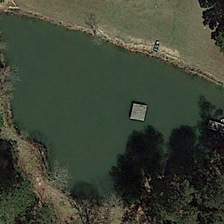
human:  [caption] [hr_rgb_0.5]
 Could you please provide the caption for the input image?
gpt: a triangular pond is surrounded by some green trees .

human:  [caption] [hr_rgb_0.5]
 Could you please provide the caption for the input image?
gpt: a triangular pond is surrounded by some green trees .

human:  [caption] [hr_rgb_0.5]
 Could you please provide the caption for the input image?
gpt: a triangular pond is surrounded by some green trees .

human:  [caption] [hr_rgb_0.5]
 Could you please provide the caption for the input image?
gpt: a triangular pond is surrounded by some green trees .

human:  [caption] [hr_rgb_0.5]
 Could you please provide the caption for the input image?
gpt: a triangular pond is surrounded by some green trees .